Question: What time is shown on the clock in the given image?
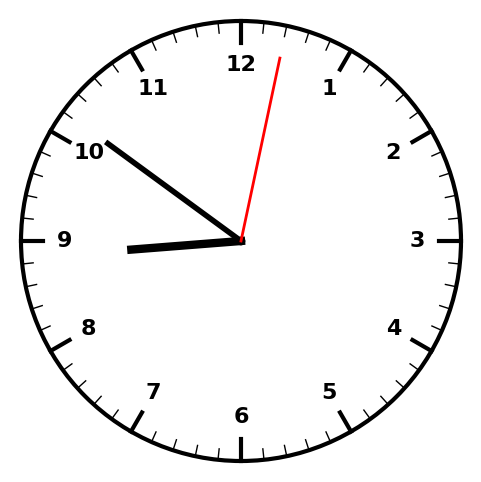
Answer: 08:51:02